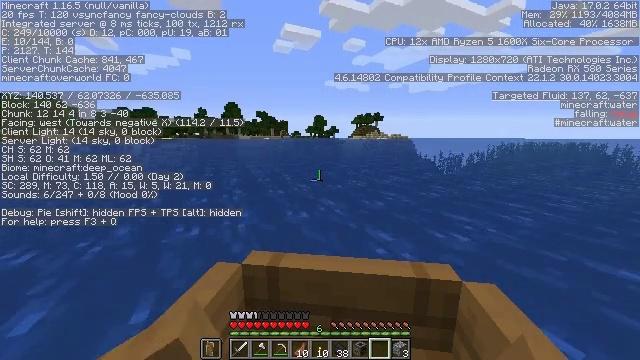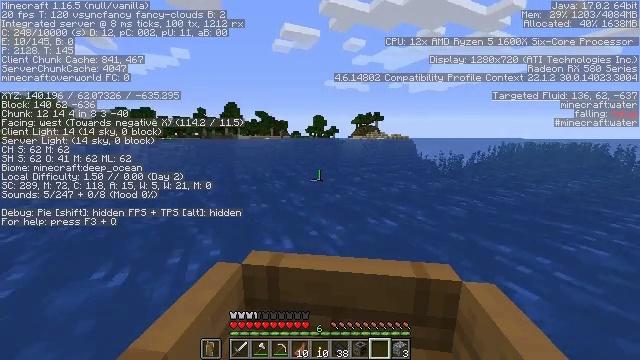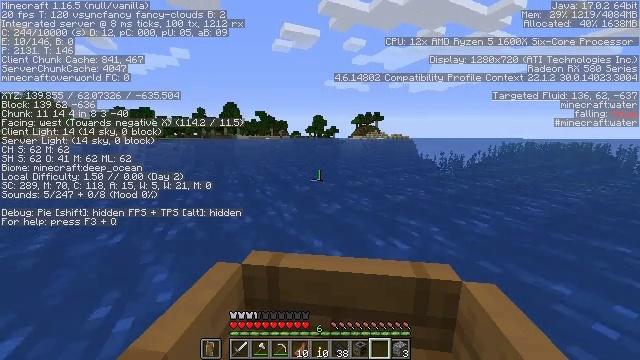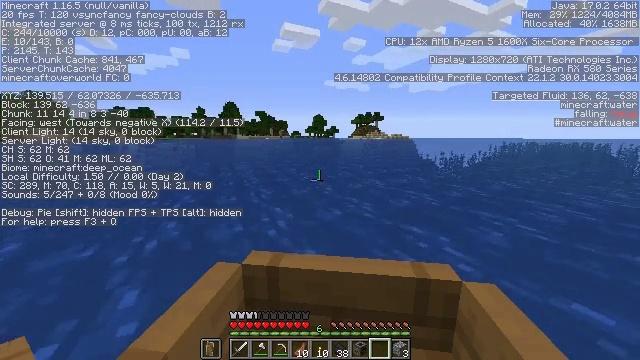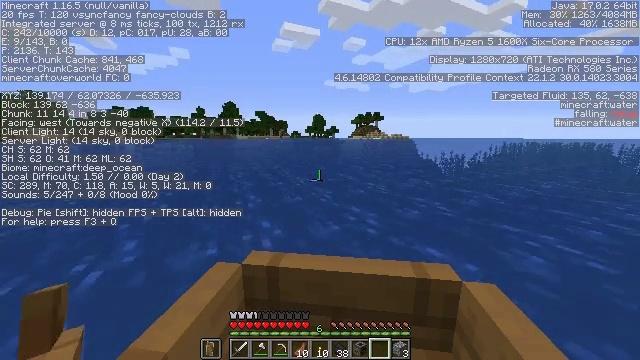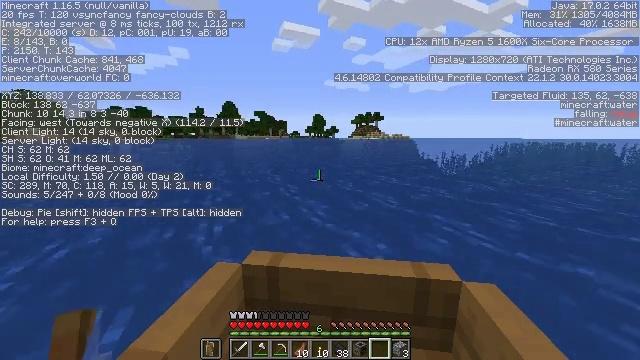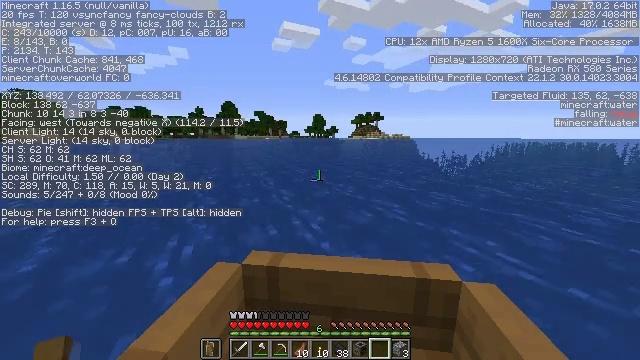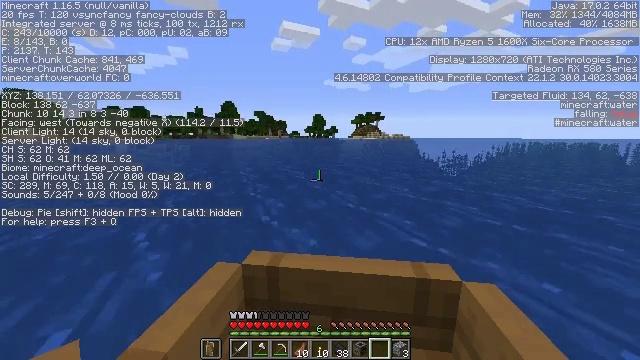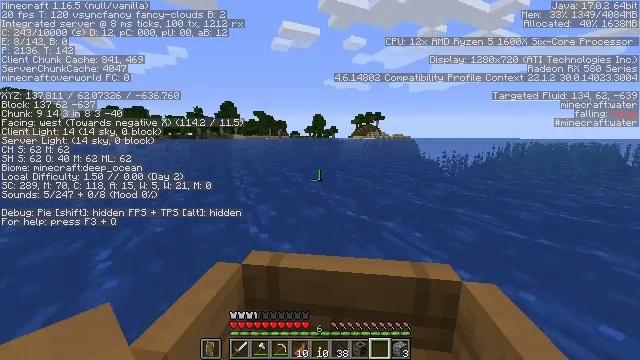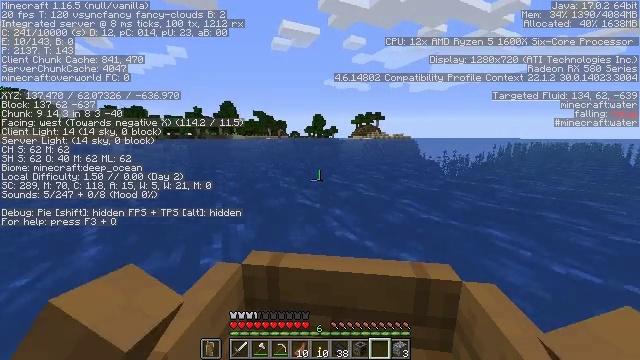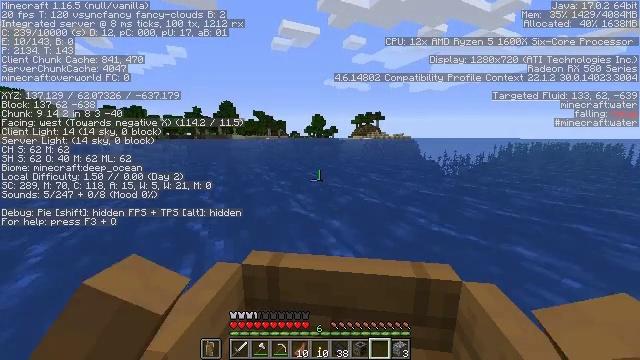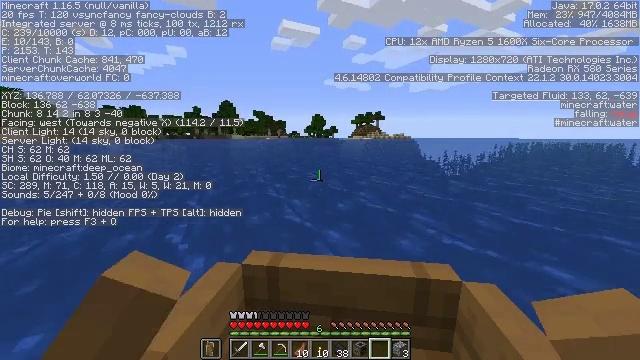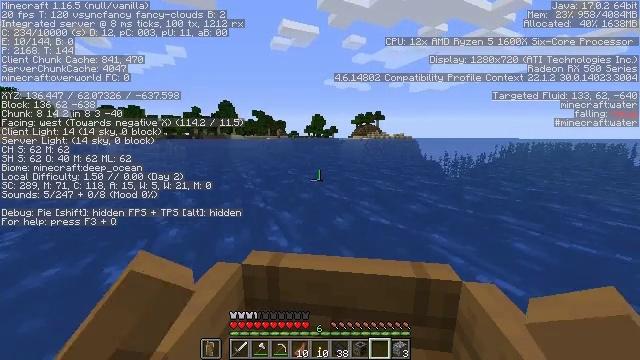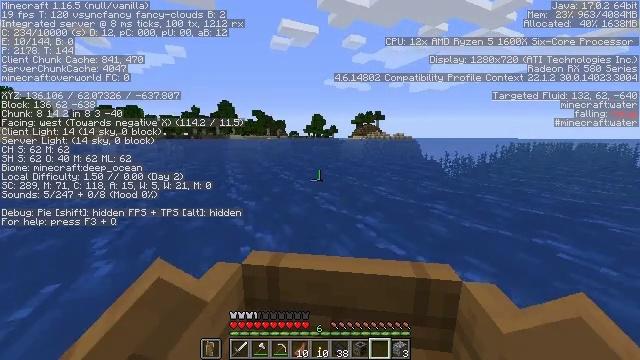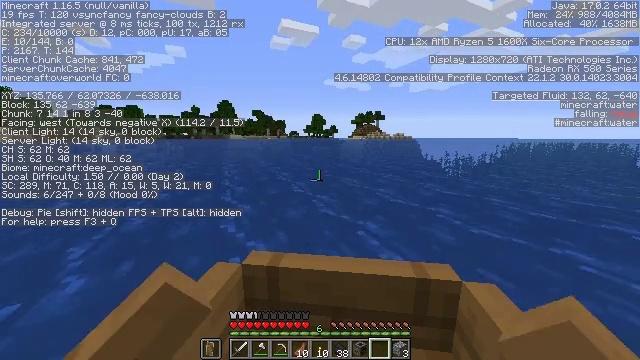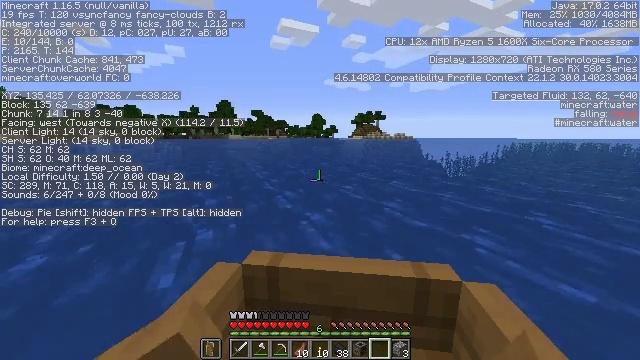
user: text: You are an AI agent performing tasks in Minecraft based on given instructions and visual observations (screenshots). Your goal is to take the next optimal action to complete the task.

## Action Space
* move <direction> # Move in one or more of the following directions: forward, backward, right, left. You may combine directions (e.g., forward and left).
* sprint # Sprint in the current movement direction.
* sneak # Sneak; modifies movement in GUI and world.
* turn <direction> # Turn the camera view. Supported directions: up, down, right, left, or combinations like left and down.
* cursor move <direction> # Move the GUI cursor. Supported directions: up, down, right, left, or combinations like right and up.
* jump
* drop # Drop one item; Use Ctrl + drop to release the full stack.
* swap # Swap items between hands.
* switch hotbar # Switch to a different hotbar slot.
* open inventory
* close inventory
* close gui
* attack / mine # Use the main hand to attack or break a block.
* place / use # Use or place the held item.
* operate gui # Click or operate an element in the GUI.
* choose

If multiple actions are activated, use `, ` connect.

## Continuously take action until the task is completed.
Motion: motion action
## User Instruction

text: Break the sugar cane.
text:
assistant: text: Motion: move forward
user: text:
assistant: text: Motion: move forward
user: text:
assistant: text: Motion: move forward
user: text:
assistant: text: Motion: move forward
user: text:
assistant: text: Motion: move forward
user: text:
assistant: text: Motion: move forward
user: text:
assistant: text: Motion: move forward
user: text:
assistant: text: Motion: move forward
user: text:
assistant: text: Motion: move forward
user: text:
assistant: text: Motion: move forward
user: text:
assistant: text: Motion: move forward
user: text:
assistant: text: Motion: move forward
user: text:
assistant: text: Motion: move forward
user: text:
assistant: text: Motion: move forward
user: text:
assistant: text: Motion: move forward
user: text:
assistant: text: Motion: move forward
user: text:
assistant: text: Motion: move forward
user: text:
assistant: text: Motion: move forward
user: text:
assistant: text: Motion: move forward
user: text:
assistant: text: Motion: move forward
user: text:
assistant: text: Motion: move forward
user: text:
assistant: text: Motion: move forward
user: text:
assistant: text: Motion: move forward
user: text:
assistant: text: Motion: move forward
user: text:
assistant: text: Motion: move forward
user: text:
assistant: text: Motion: move forward
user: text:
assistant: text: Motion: move forward
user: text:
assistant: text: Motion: move forward
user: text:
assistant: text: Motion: move forward
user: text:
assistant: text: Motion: move forward